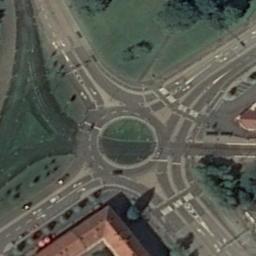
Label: roundabout